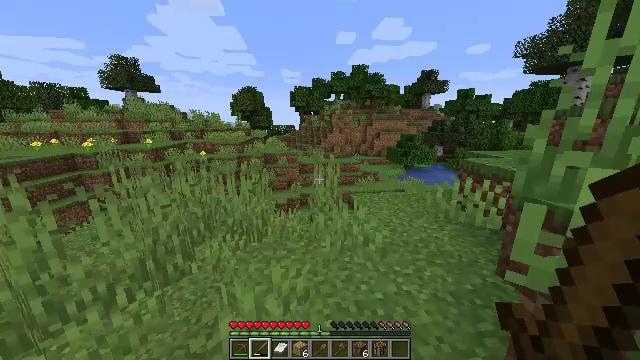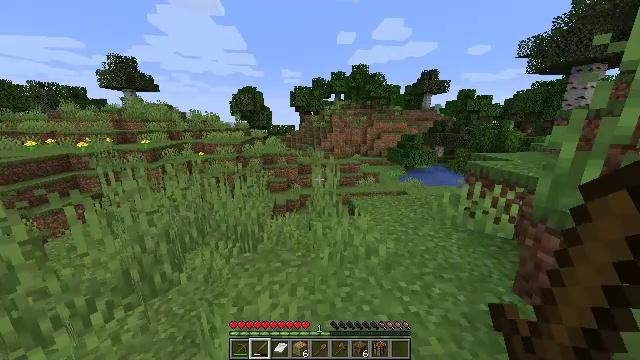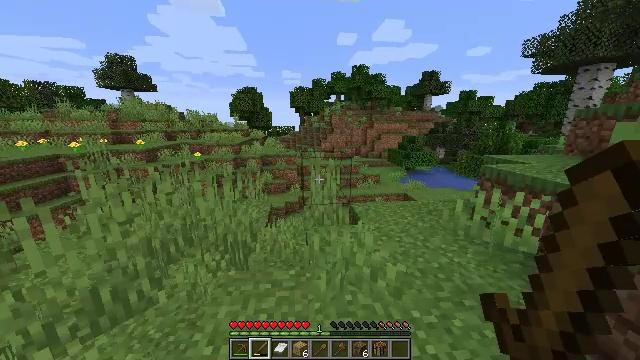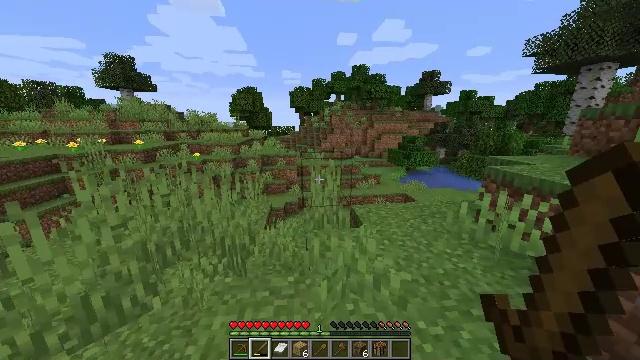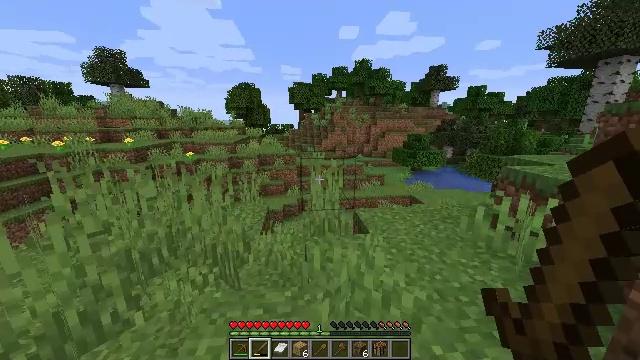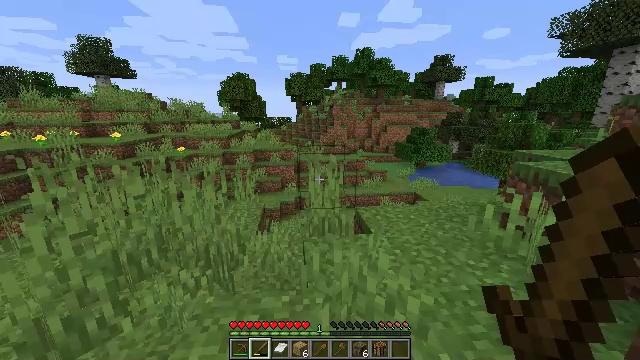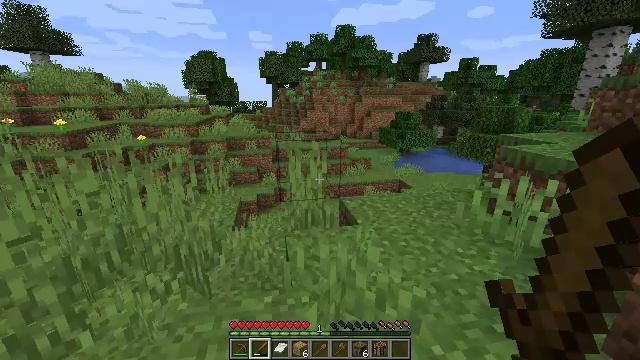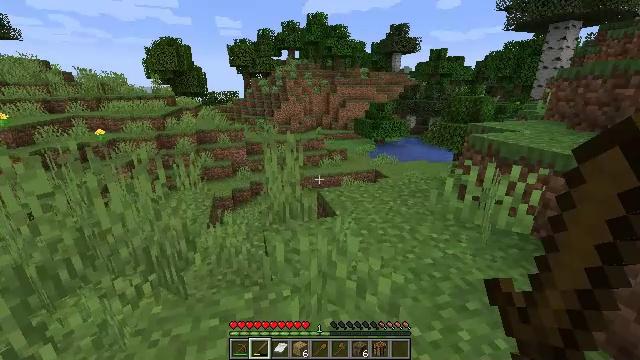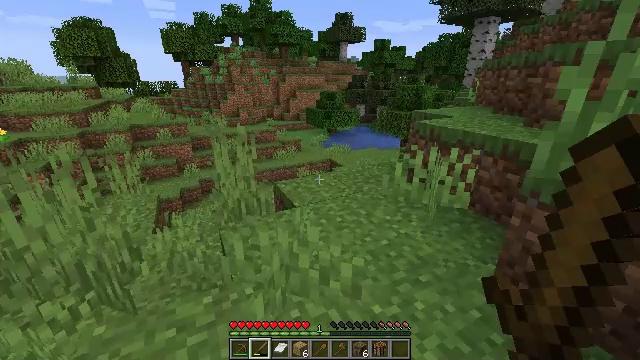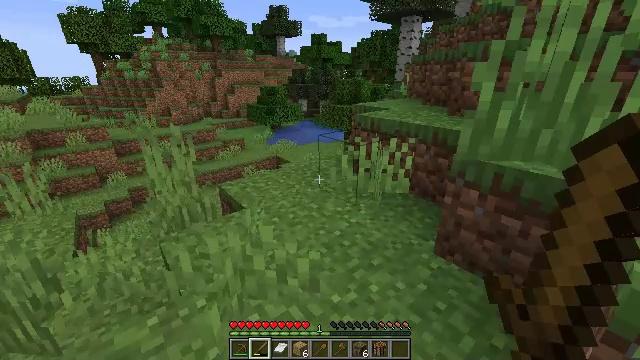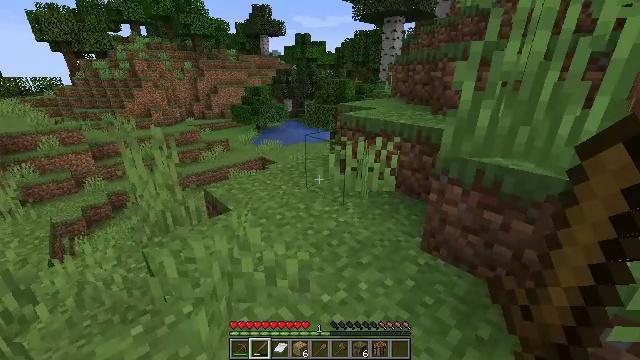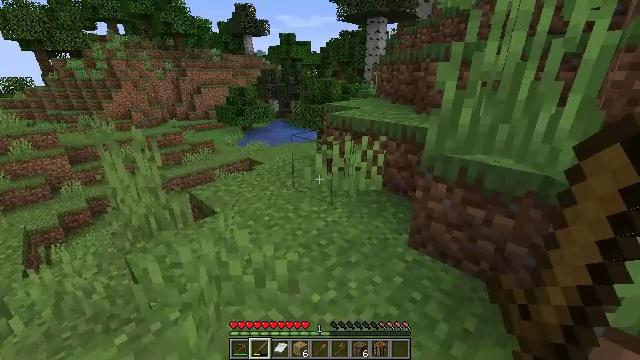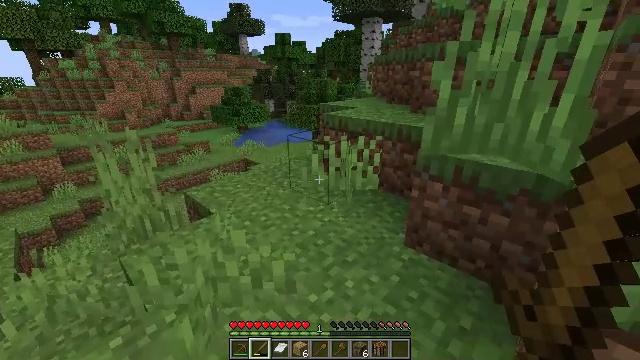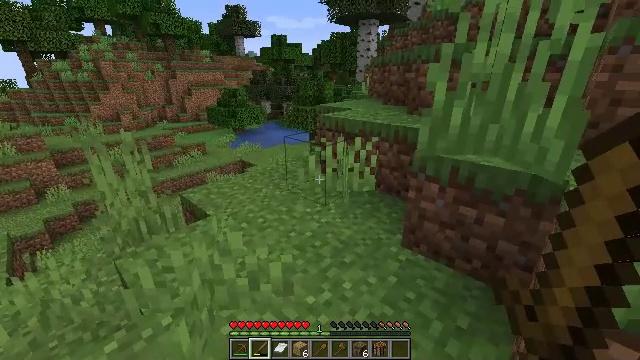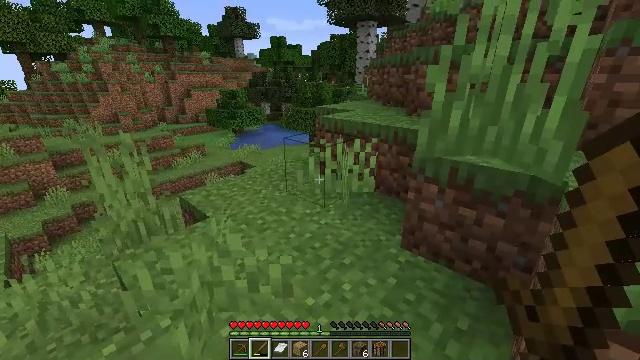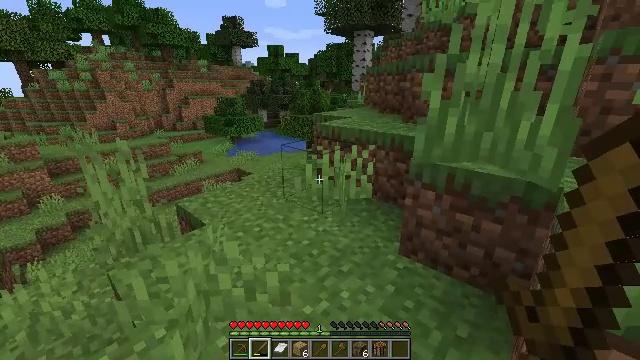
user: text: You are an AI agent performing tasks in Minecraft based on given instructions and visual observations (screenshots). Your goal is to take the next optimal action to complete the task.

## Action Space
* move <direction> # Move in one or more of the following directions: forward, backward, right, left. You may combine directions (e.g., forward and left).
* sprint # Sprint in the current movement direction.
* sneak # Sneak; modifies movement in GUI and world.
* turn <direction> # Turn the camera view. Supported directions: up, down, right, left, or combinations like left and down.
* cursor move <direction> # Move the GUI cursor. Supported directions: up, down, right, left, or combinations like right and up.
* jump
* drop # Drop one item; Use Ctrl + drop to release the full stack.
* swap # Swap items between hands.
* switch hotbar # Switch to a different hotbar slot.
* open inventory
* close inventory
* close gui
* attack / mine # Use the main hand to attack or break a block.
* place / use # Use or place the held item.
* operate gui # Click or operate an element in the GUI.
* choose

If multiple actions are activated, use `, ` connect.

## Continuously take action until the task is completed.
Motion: motion action
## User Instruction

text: Gather oak leaves by attacking.
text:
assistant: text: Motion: move forward, sprint
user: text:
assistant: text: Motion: move forward, sprint
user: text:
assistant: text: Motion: no_op
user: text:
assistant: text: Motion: no_op
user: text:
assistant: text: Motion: no_op
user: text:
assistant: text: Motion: turn right and down
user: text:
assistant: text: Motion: turn right and down
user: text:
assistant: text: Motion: turn right and down
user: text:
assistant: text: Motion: turn right
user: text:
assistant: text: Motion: turn right
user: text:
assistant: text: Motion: turn right
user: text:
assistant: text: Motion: no_op
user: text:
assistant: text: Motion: no_op
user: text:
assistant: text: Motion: no_op
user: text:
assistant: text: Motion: turn up
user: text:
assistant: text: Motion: no_op
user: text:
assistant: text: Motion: no_op
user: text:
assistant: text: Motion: no_op
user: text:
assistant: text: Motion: no_op
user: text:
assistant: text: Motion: no_op
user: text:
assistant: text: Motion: no_op
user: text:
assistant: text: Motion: no_op
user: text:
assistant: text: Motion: turn left
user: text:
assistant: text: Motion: turn left
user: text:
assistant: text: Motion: turn left
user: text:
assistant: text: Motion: turn left and up
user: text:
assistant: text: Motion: turn left
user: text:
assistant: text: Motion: turn left
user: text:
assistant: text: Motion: turn left
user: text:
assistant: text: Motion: turn left